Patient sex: F
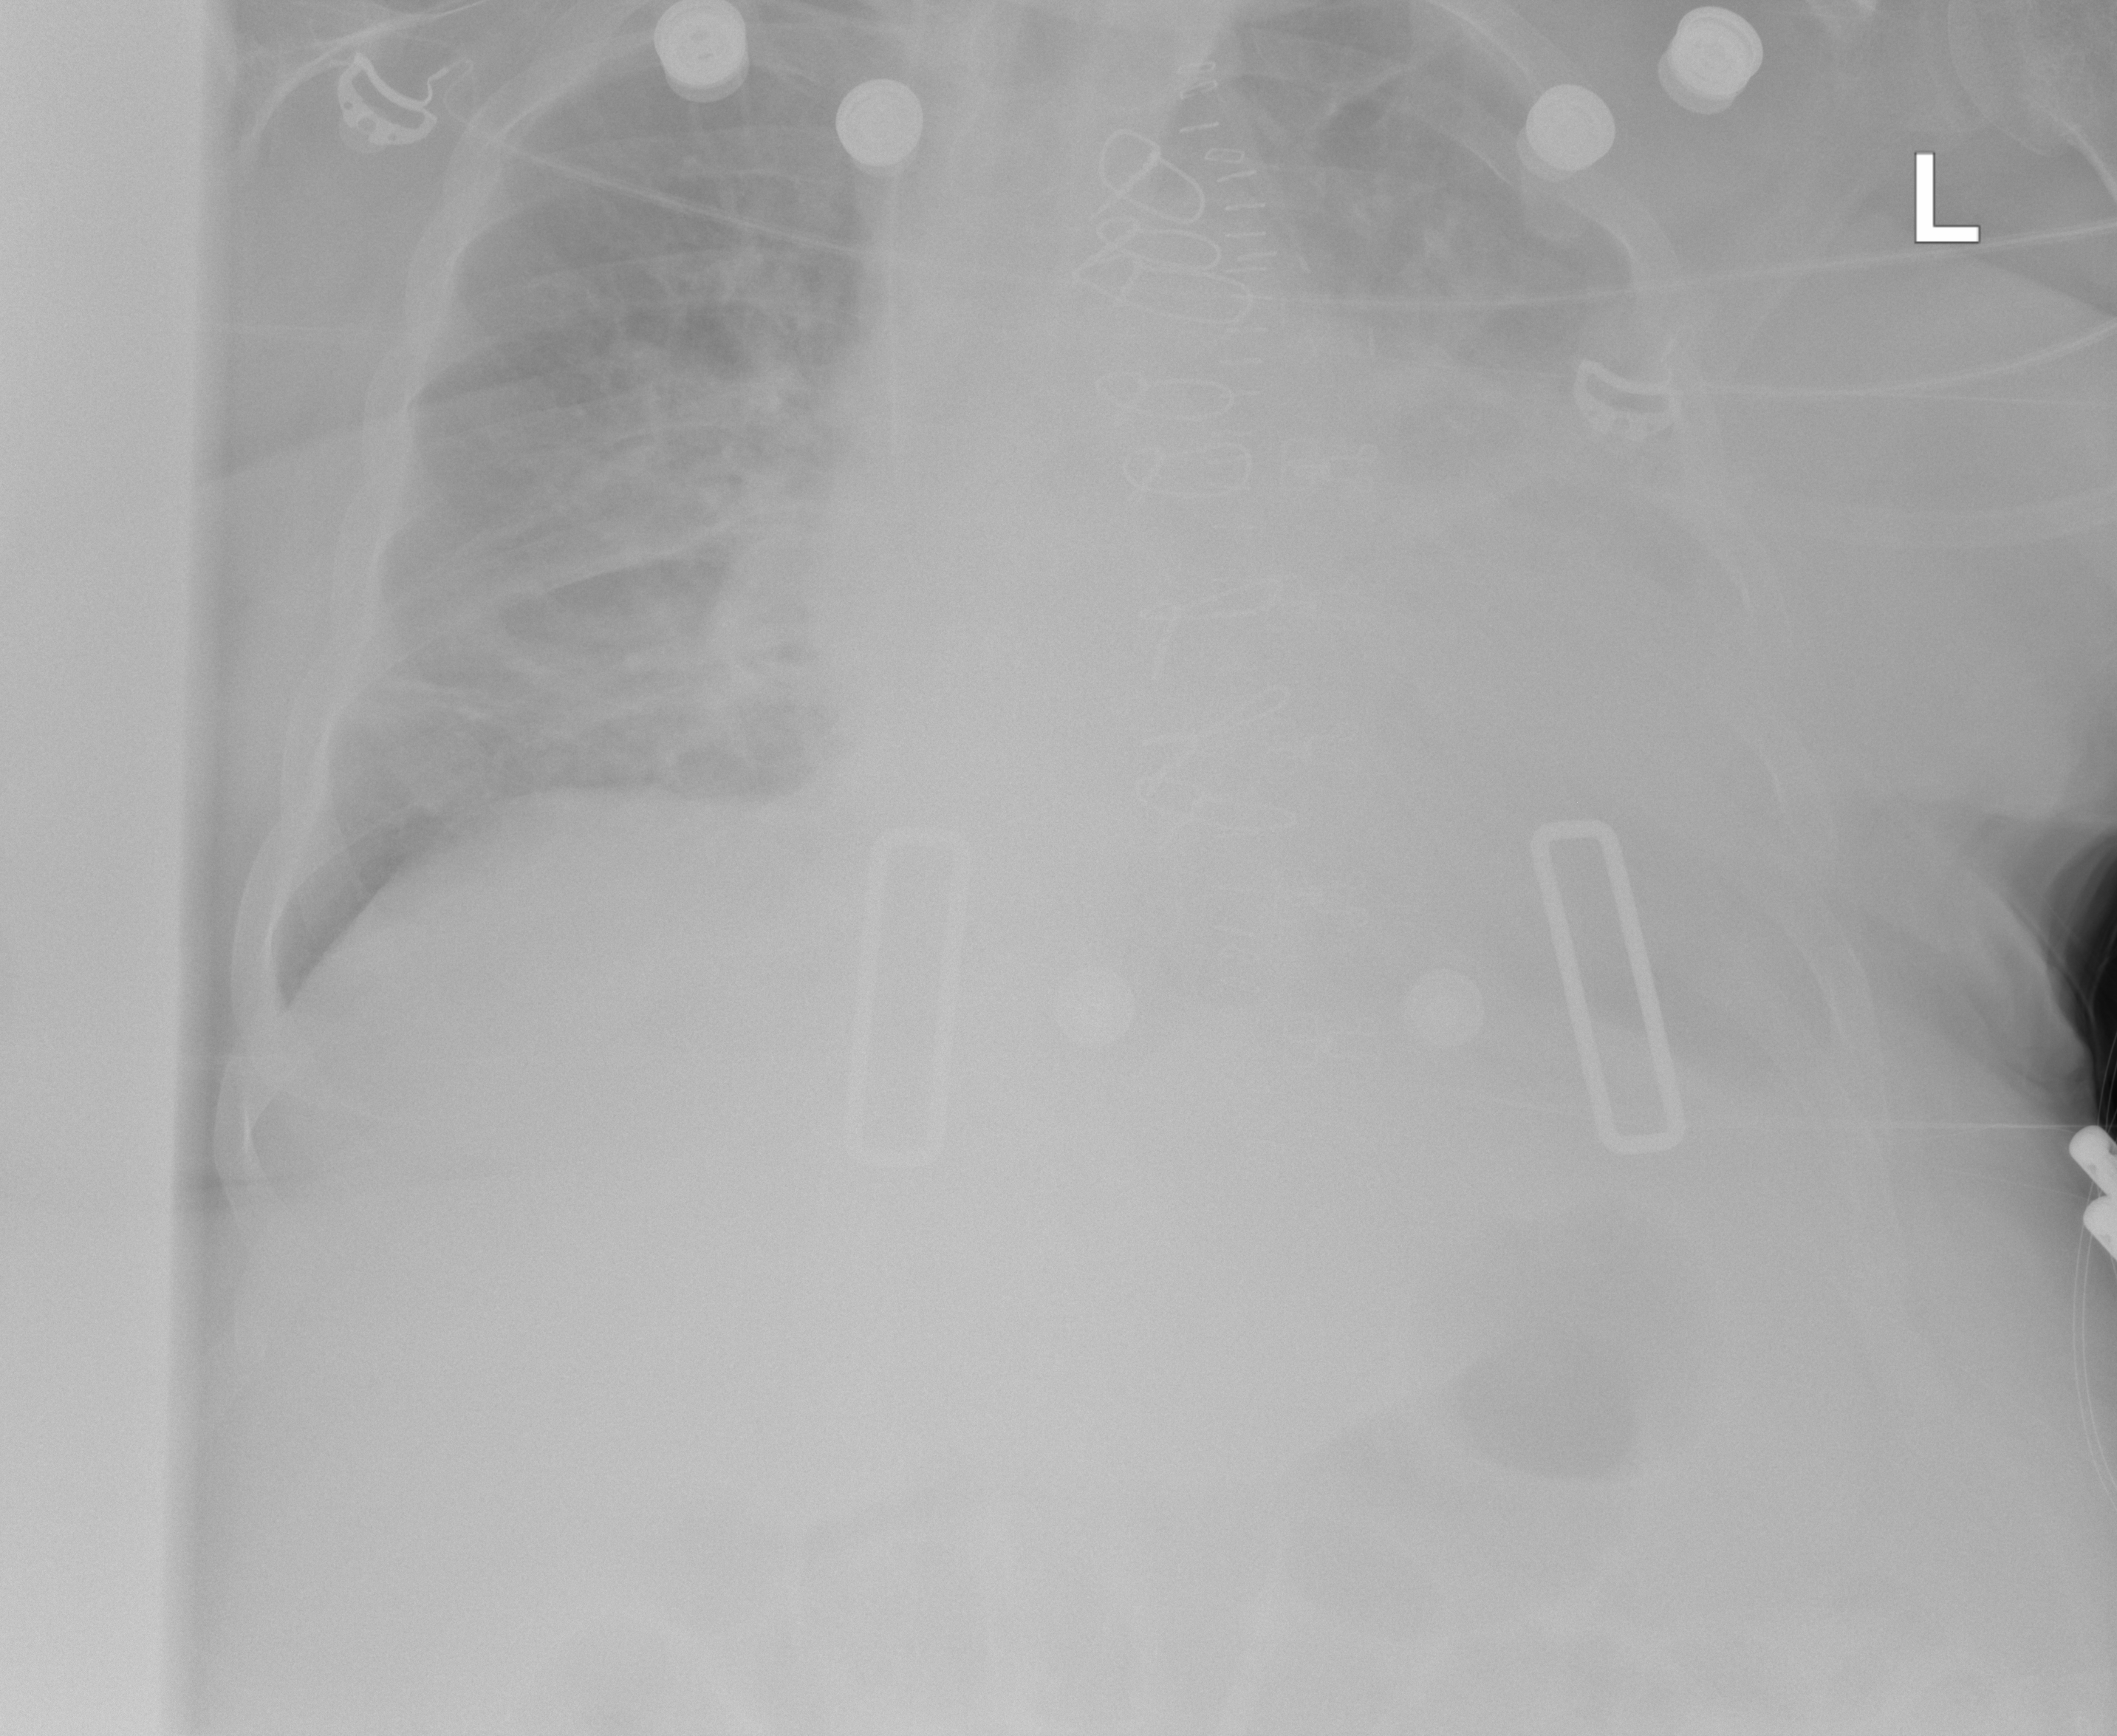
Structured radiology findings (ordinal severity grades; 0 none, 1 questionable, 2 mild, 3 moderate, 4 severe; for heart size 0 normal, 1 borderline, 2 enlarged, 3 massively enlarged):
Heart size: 3
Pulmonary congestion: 2
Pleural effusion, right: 0
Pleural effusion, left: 2
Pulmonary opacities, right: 2
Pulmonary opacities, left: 2
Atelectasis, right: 2
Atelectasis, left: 2